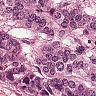
Metastatic tissue present: yes